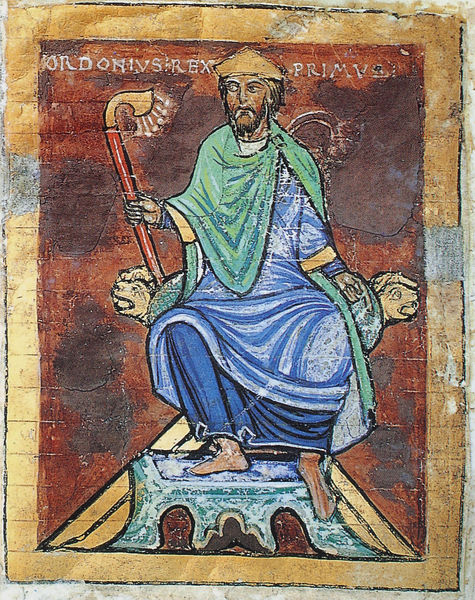
Titel: Tumbo A
Institution: Santiago de Compostela, Archivo de la Catedral
Schlagwörter: blau, kopf, mann, umhang, grün, hut, rot, mensch, rahmen, gewand, sitzend, person, krone, füße, stab, naiv, bischof, kaiser, könig, thron, wandgemälde, herrscher, fußbank, heiliger, fresko, hirte, apostel, bischofsstab, nikolaus, löwenköpfe, primus, mann stab, blaue tunika, schafsthron, der erste könig, rex primus